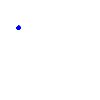
Particle: electron